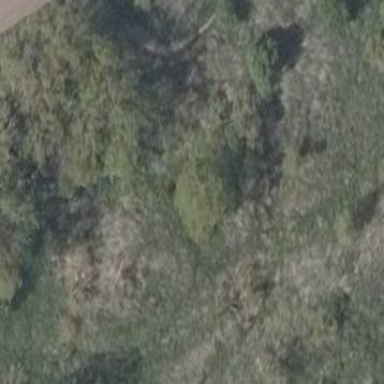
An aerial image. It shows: Patch of scrub vegetation.